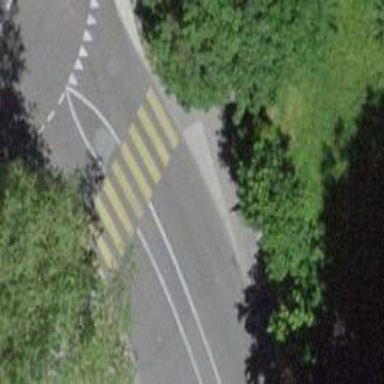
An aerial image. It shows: Uncontrolled zebra crossing on the road.